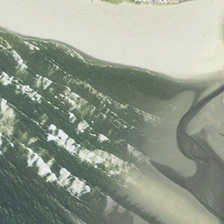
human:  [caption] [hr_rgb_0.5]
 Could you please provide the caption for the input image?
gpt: a white beach is near an ocean with many white waves .

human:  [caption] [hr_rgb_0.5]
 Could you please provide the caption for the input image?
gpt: a white beach is near an ocean with many white waves .

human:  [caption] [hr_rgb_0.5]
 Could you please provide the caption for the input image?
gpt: a white beach is near an ocean with many white waves .

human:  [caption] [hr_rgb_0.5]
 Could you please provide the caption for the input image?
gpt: a white beach is near an ocean with many white waves .

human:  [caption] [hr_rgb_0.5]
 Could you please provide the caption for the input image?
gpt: a white beach is near an ocean with many white waves .